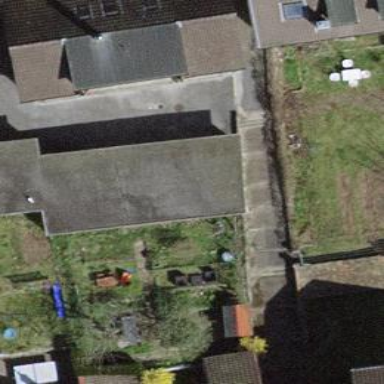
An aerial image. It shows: Group of garages.